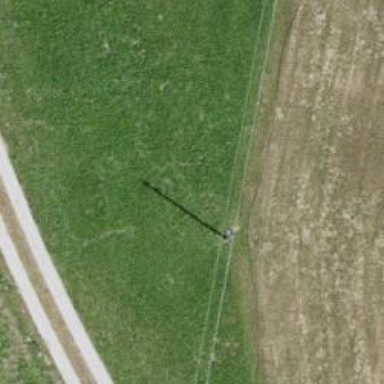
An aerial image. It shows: Utility pole in the area.